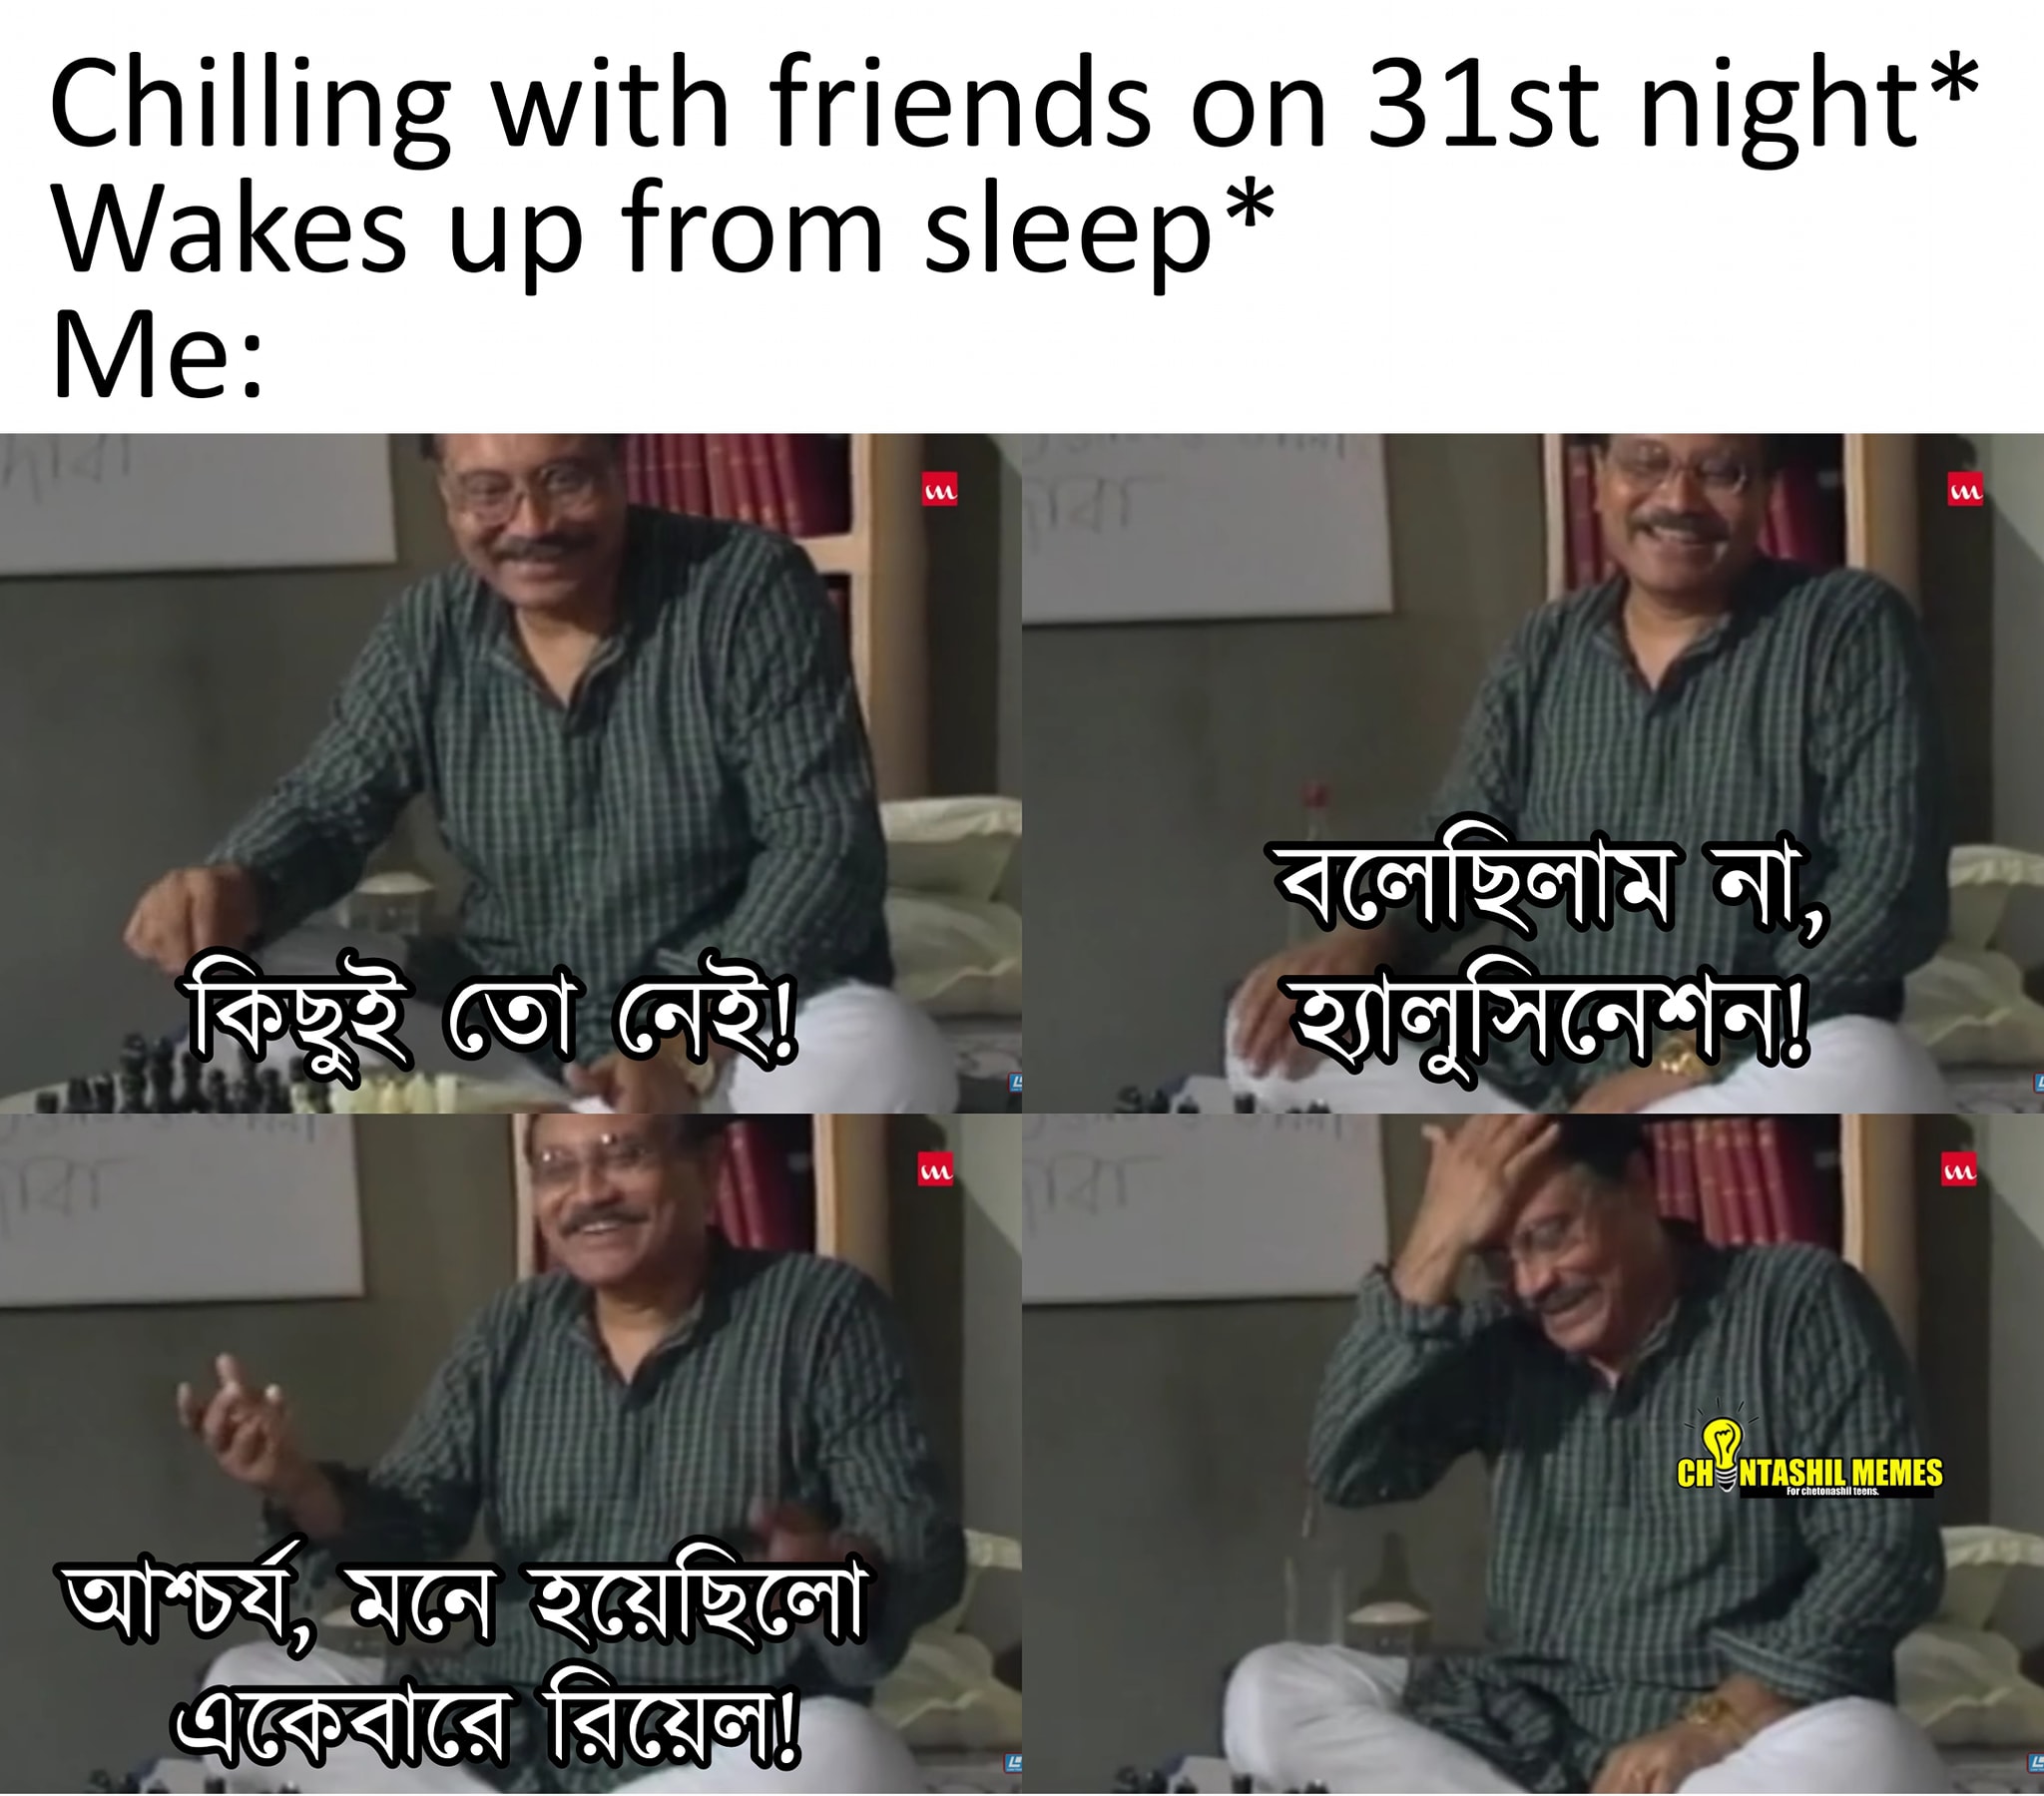
Caption: Chilling with friends on 31st night* Wakes up from sleep*   Me:  কিছুই তো নেই !    বলেছিলাম না , হ্যালুসিনেশন !     আশ্চর্য , মনে হয়েছিলো একেবারে রিয়েল !
Label: non-hate